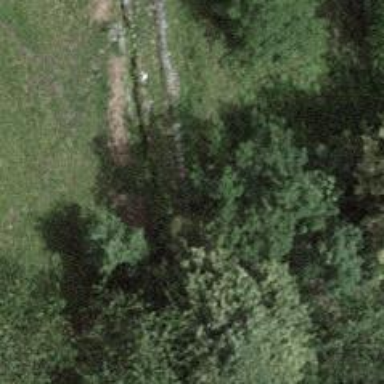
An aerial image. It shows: Ground path.